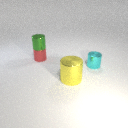
small red metal cylinder to the left of large yellow metal cylinder